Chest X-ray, AP view. Patient: 73 years old, sex M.
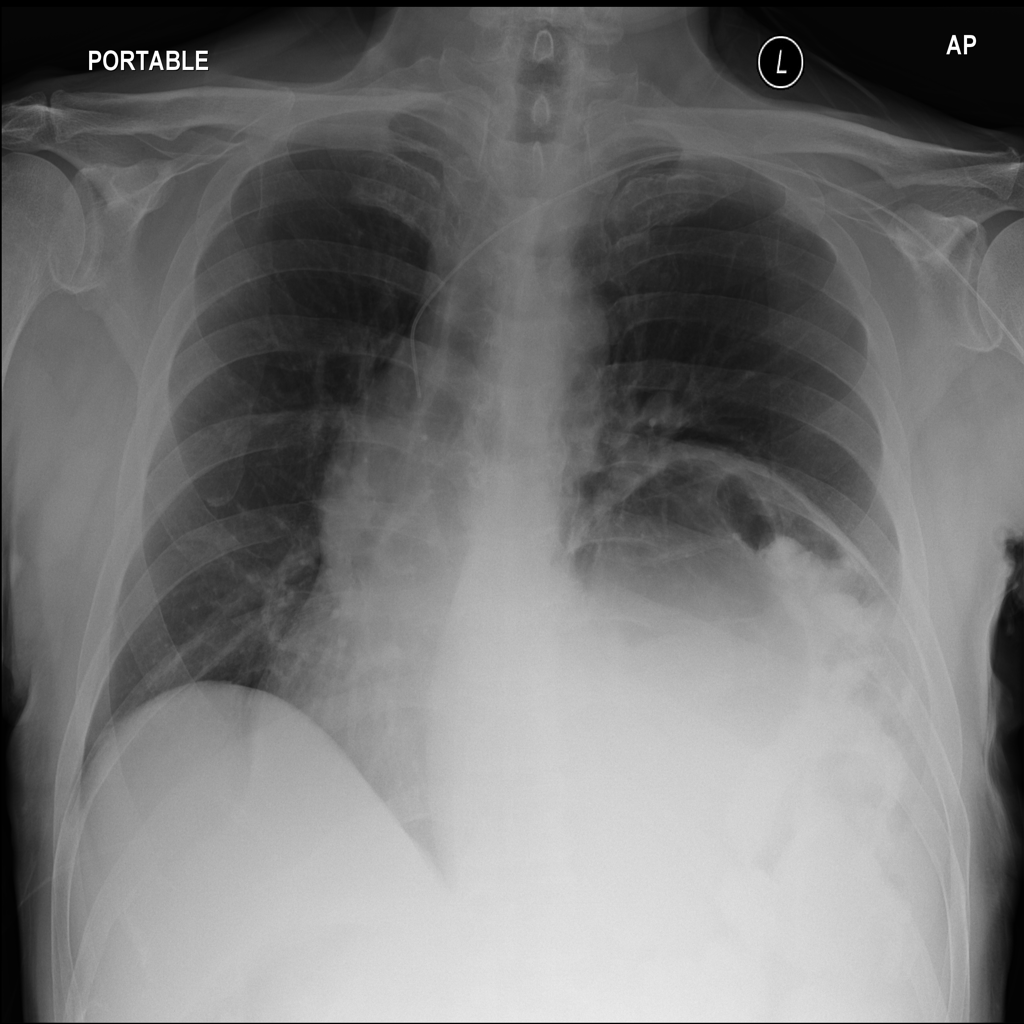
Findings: No Finding